Chest X-ray:
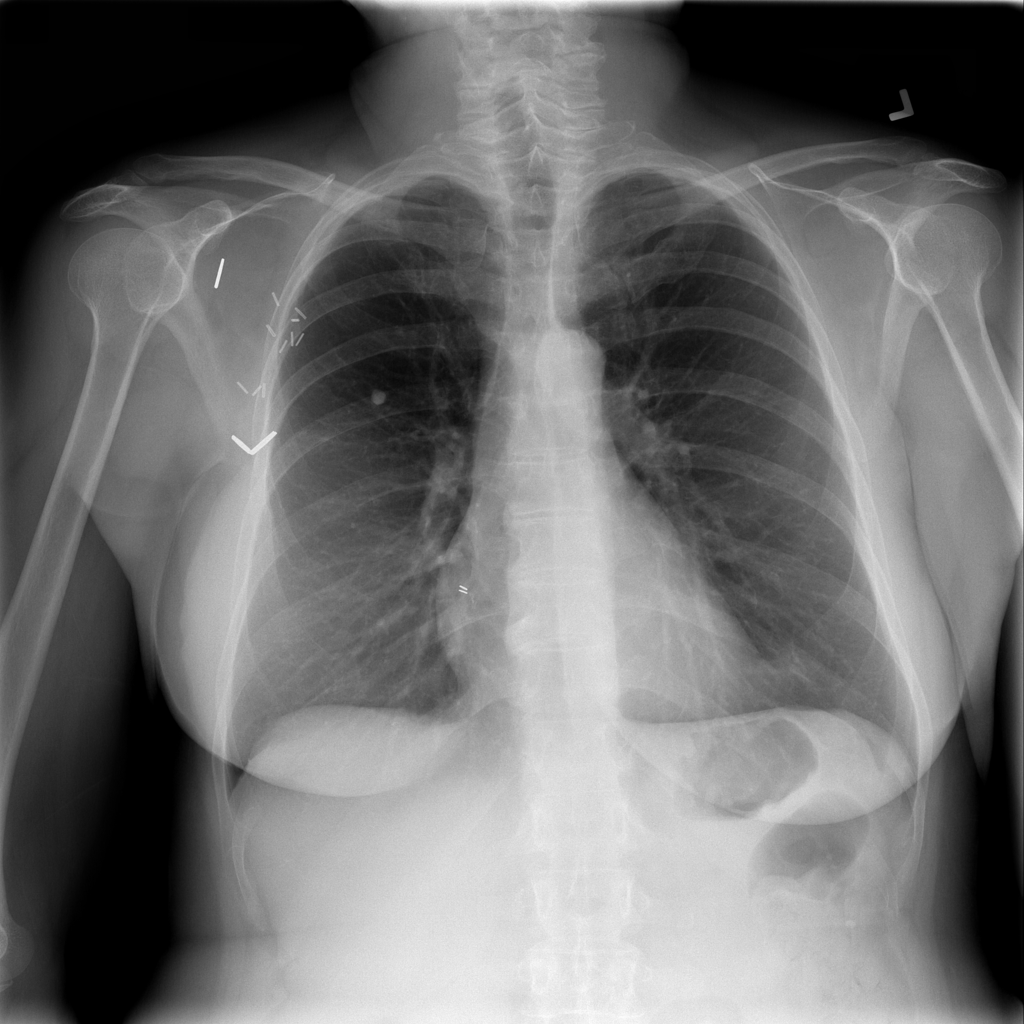
Findings: Calcification
No abnormal finding: no